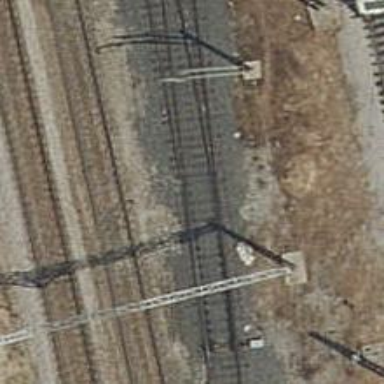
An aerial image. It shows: Rail yard with electrified contact lines for the railway.